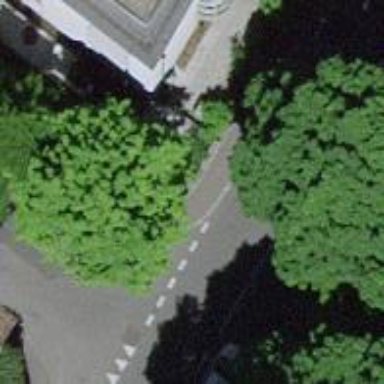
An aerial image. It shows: Kerb serving as barrier.